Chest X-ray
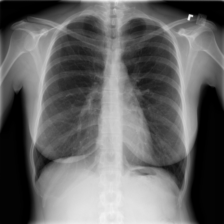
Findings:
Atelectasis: negative
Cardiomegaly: negative
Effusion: negative
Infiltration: negative
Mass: negative
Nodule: negative
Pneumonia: negative
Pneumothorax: negative
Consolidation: negative
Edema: negative
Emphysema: negative
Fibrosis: negative
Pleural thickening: negative
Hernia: negative